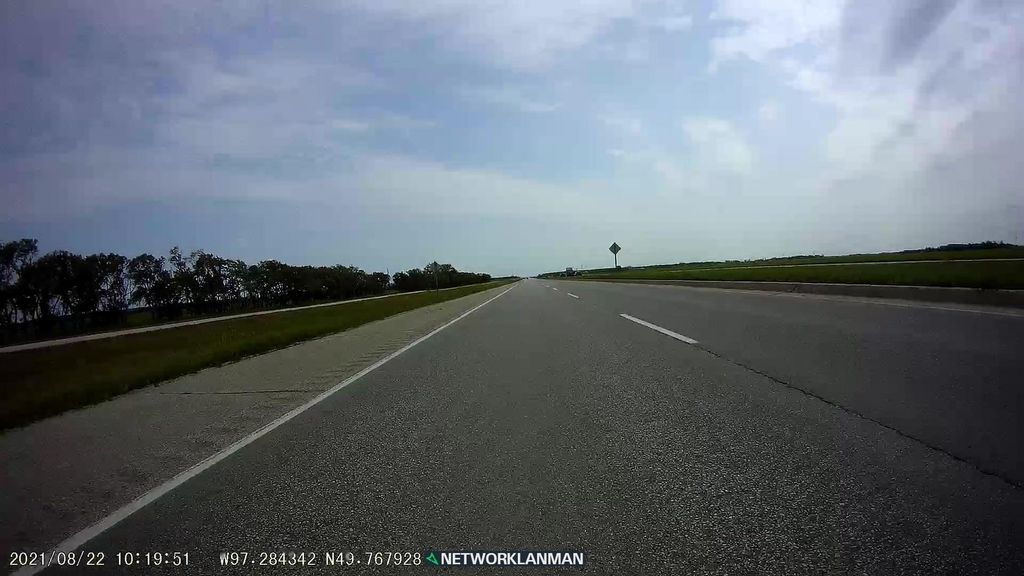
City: winnipeg